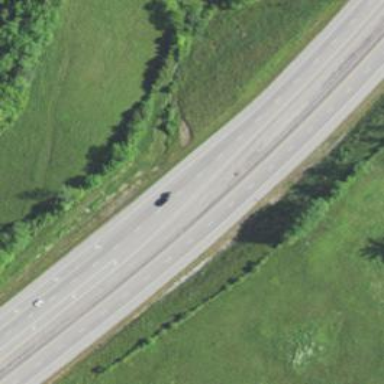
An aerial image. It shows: Trunk link highway.